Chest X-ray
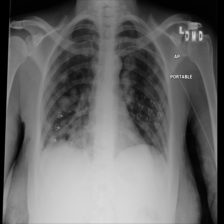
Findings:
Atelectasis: negative
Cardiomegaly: negative
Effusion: negative
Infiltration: negative
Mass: negative
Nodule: negative
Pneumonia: negative
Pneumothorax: negative
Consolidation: negative
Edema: negative
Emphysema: negative
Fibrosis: negative
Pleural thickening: negative
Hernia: negative